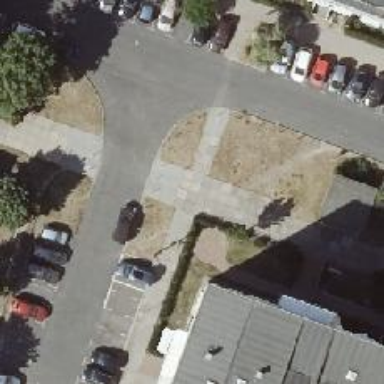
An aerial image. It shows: Sidewalk along the footway.